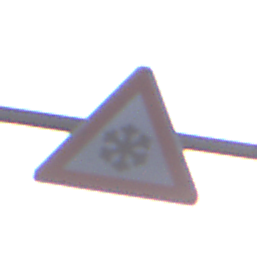
Verkehrszeichen: SchneeOderEisglaette
Umgebung: Outdoor, Nature
Tageszeit: MorningAfternoon
Wetter: PartlyCloudy
Licht: Natural
Jahreszeit: NotSpecified
Kontrast: HighContrast